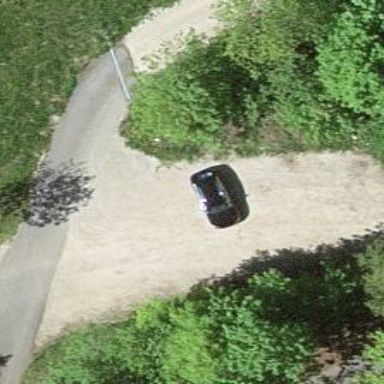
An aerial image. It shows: Parking area.